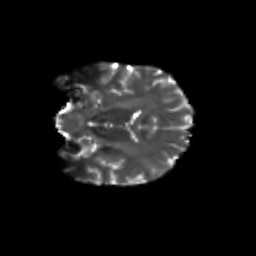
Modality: T2w
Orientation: coronal
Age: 19
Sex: female
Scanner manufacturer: siemens
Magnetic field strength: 3 T
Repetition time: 3.5 s
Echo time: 0.113 s